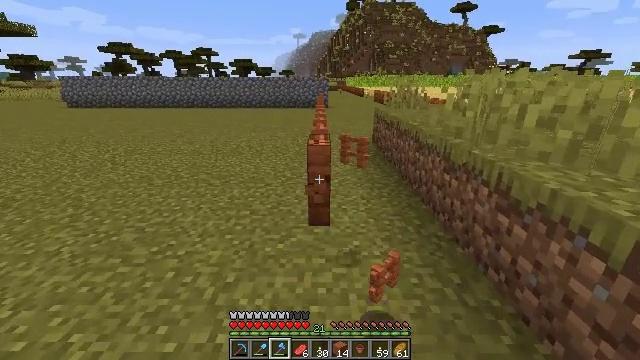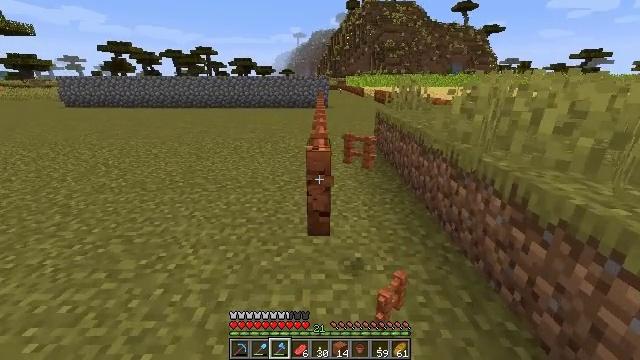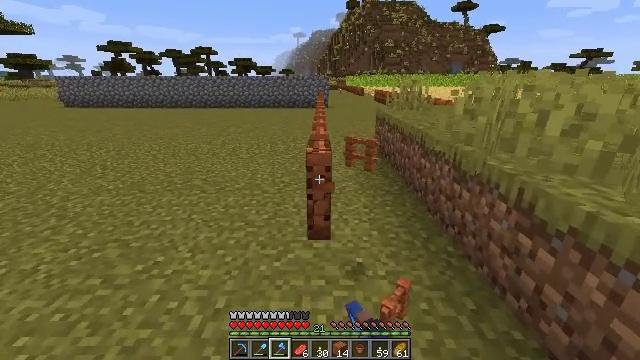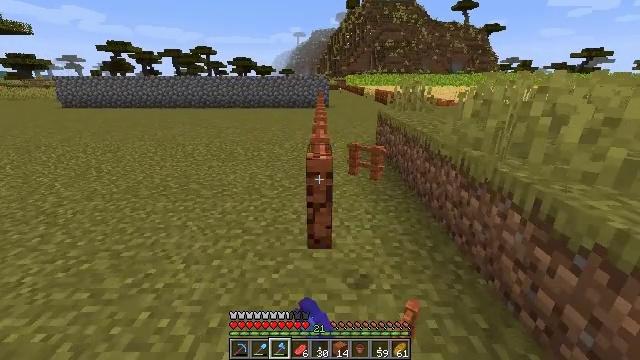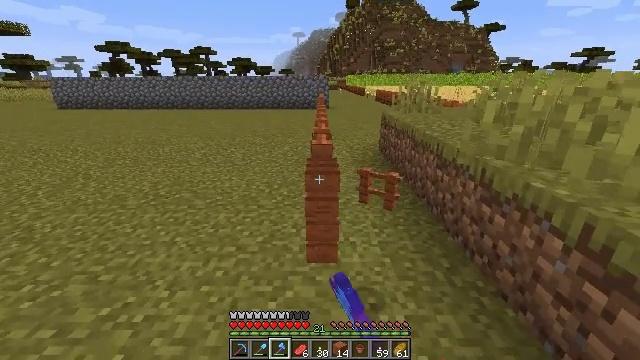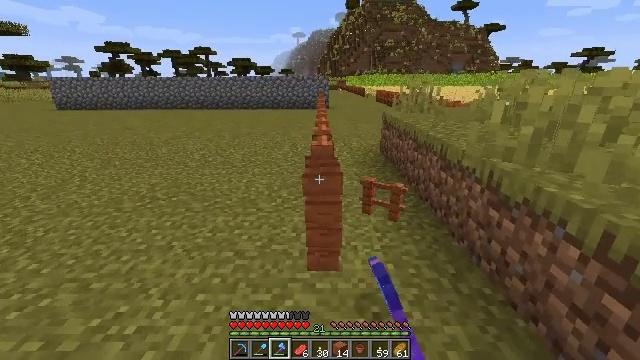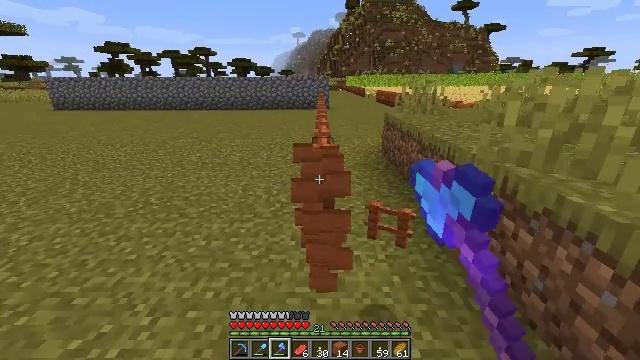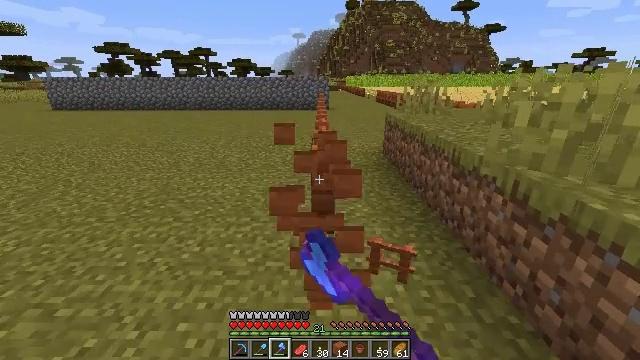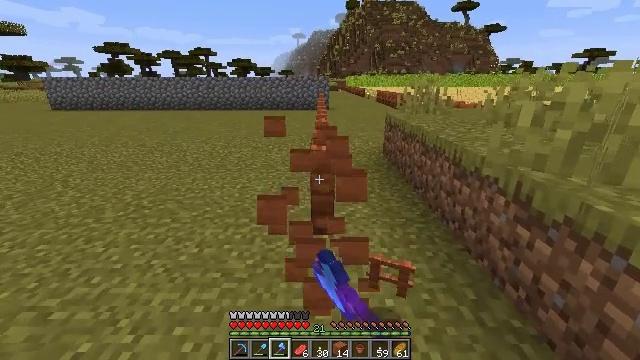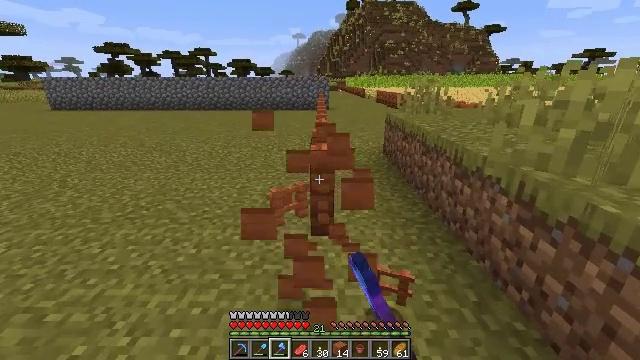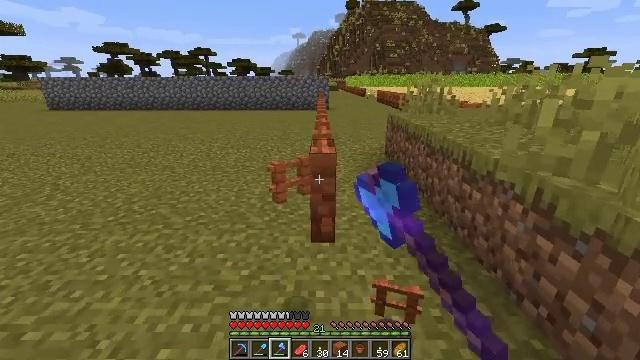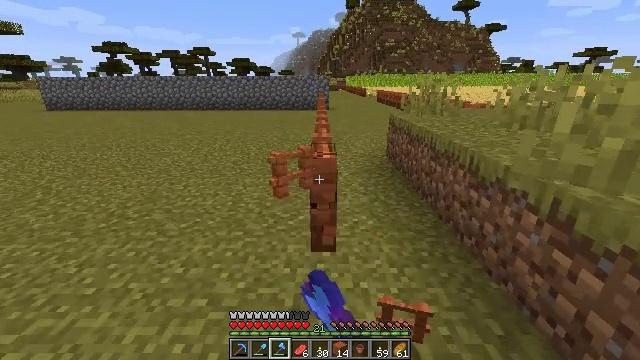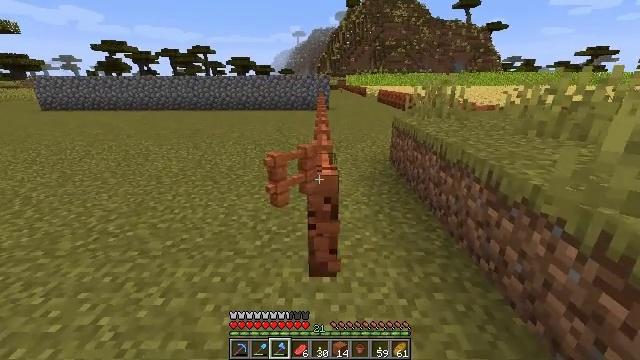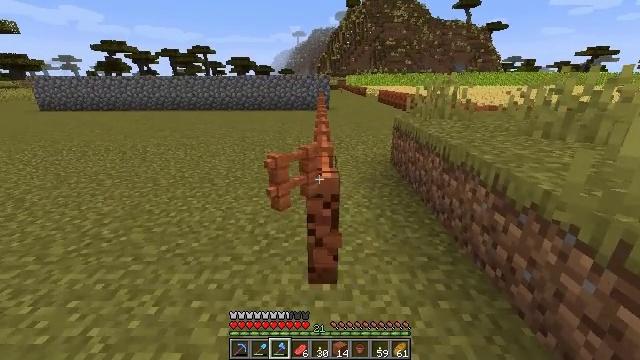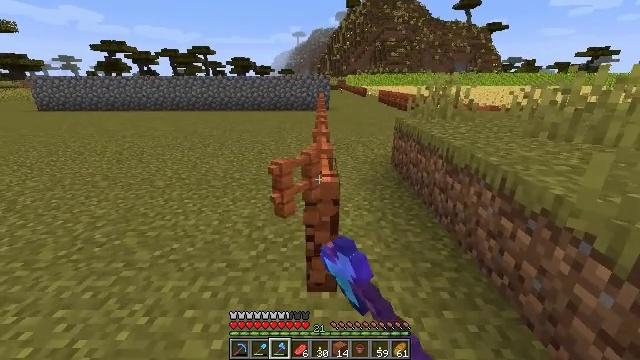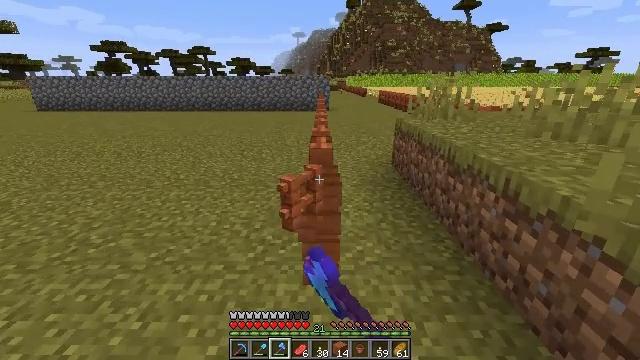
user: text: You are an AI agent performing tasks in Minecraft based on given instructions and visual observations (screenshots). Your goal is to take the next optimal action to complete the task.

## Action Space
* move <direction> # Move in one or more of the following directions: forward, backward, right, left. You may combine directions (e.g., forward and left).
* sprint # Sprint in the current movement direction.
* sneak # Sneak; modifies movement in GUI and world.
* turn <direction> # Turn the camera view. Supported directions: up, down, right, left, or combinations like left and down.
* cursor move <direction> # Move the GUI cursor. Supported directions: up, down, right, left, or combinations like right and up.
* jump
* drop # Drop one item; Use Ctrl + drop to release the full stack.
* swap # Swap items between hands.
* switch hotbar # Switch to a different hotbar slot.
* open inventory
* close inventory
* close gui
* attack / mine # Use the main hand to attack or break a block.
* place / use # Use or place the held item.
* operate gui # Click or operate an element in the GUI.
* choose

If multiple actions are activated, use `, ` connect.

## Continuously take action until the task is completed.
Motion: motion action
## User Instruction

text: Attack the acacia fence to break it.
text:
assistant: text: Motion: move forward, attack / mine
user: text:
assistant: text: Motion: move forward, attack / mine
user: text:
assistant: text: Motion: move forward, attack / mine
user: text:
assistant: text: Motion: move forward, attack / mine
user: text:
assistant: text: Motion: move forward, attack / mine
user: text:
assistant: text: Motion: attack / mine
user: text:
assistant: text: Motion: attack / mine
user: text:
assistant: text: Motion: attack / mine
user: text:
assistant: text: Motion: move forward, attack / mine
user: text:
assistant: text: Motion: move forward, attack / mine
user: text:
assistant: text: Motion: move forward, attack / mine
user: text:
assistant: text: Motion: move forward, attack / mine
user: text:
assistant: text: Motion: attack / mine
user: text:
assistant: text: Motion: attack / mine
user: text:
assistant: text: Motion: attack / mine
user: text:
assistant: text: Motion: attack / mine
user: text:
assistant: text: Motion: attack / mine
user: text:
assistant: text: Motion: attack / mine
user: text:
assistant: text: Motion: move forward, attack / mine
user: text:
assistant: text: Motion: move forward, attack / mine
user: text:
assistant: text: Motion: move forward, attack / mine
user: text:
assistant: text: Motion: move forward, attack / mine
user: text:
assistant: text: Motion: move forward, attack / mine
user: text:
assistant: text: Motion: attack / mine
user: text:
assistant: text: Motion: attack / mine
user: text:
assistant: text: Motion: attack / mine
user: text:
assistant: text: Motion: attack / mine
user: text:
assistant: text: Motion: attack / mine
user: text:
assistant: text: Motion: attack / mine
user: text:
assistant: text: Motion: attack / mine